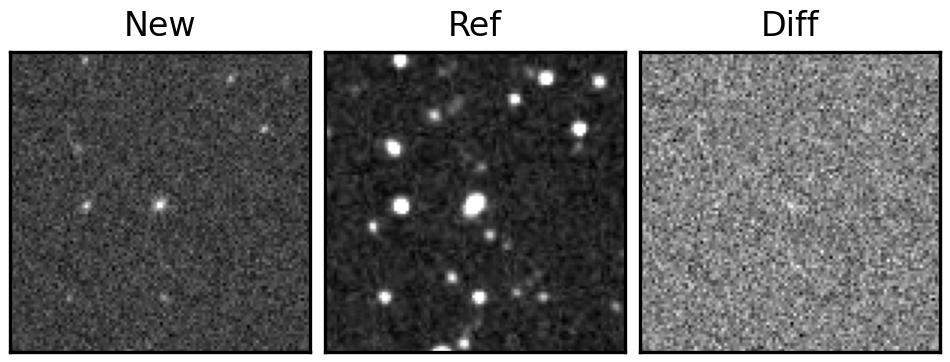
Label: real